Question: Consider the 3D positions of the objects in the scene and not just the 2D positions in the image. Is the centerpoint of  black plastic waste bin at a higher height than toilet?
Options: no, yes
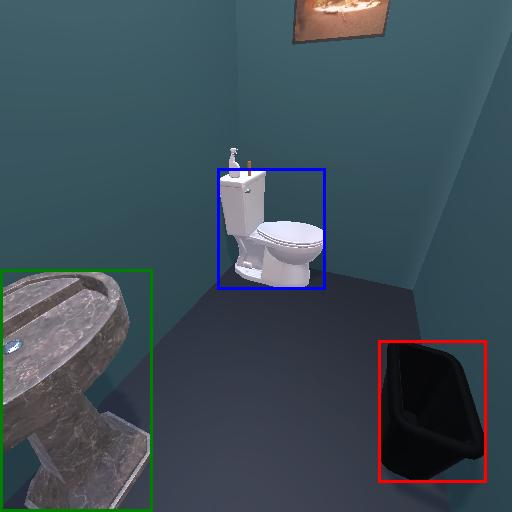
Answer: no